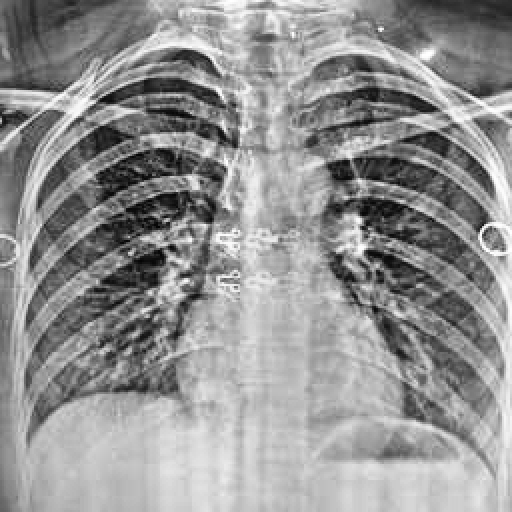
Finding: TUBERCULOSIS